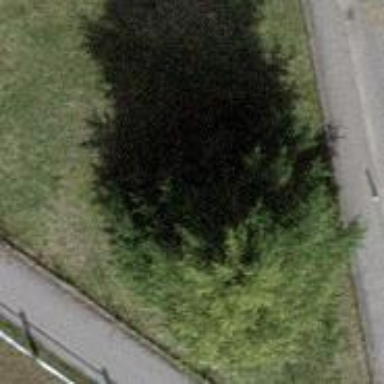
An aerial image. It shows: Evergreen tree with needle-leaved leaves.